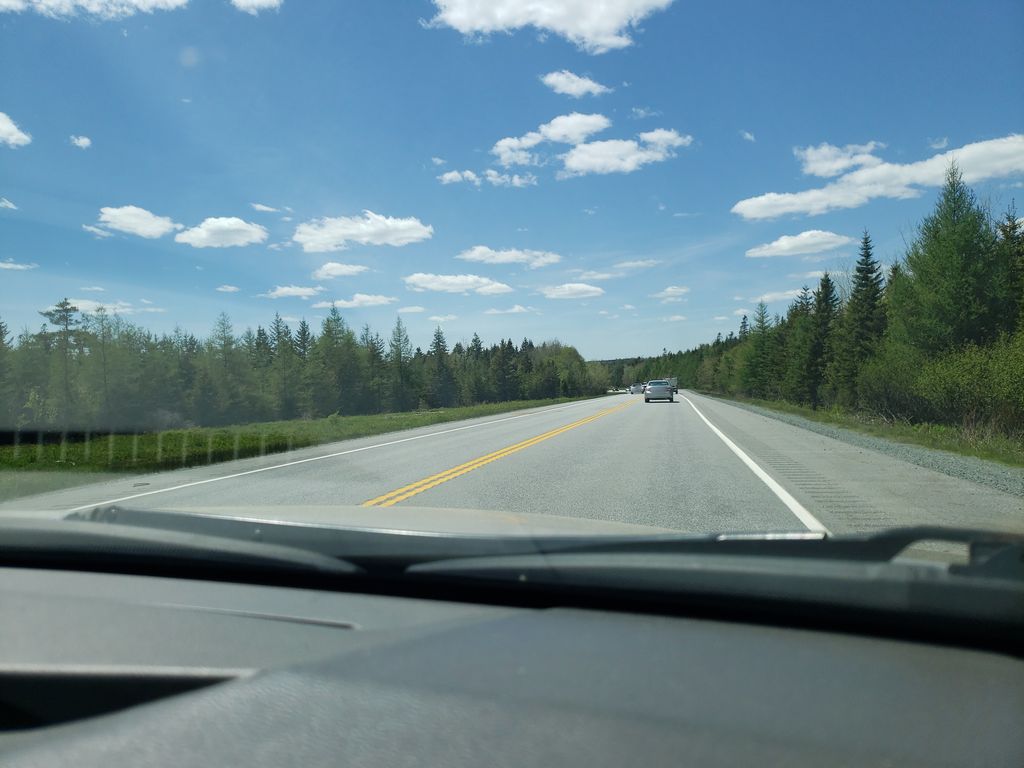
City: halifax